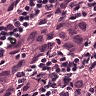
Metastatic tissue present: yes